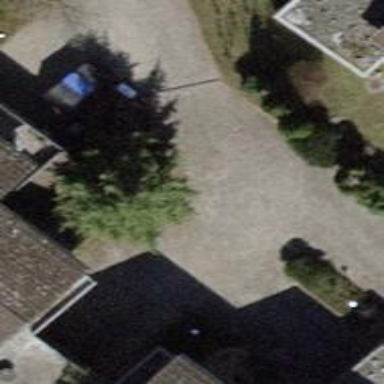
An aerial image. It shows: Driveway made of paving stones.